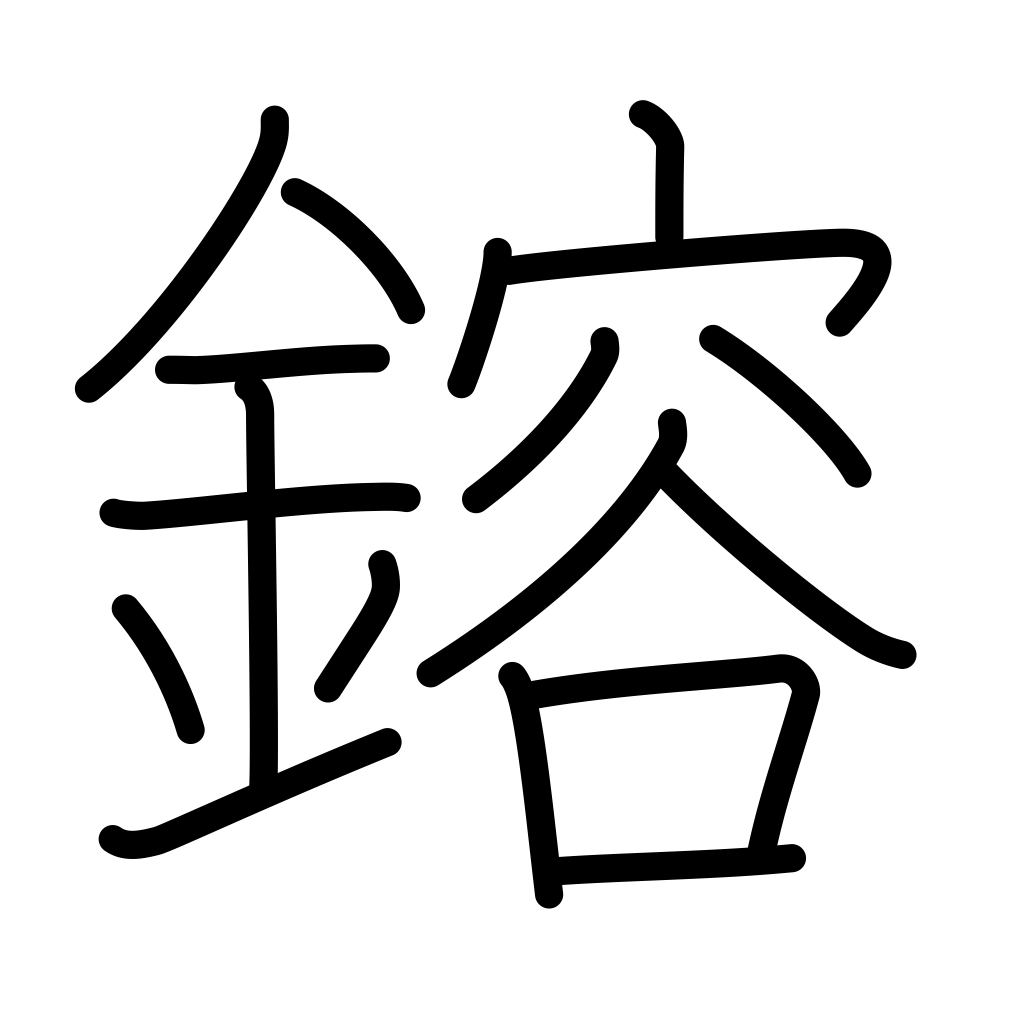
Meaning: fuse, melt